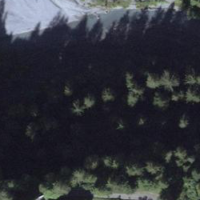
EUNIS habitat code: 43
Species observed at this site:
Neottia nidus-avis